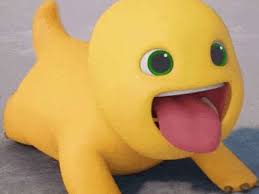
Label: nailong